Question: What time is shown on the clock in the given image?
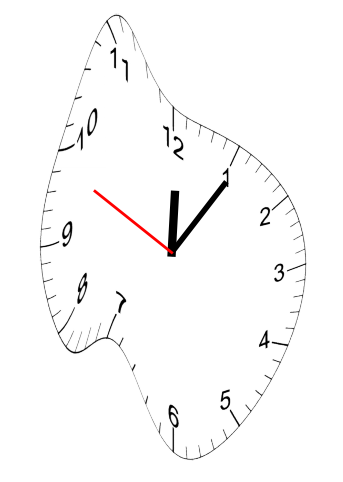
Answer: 12:05:49